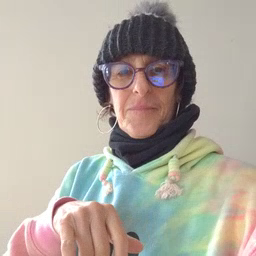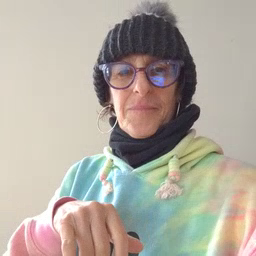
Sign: same